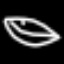
Label: leaf